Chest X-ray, PA view. Patient: 29 years old, sex M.
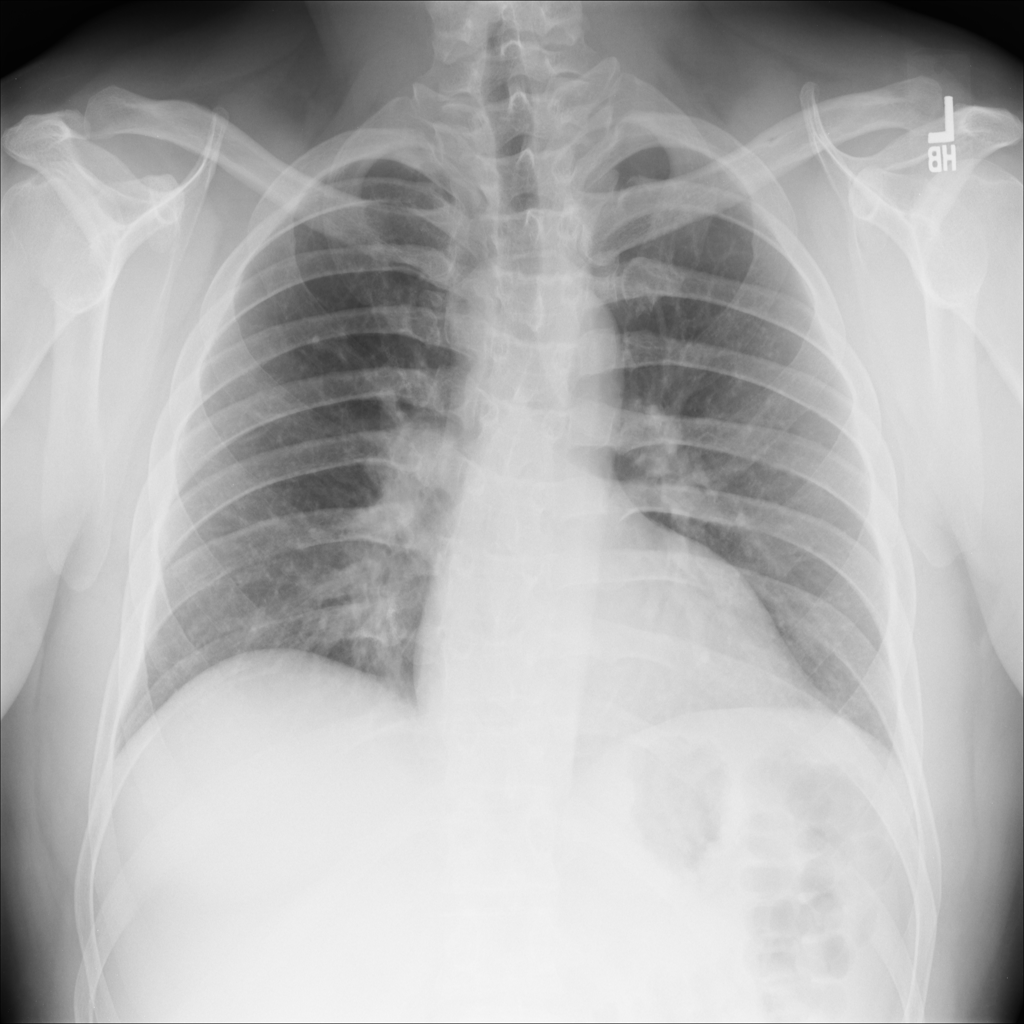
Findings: No Finding